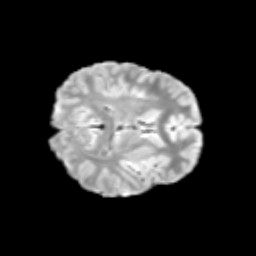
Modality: T2w
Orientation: axial
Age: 11
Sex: male
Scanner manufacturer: siemens
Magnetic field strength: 3 T
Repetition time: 3.8 s
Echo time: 0.07 s